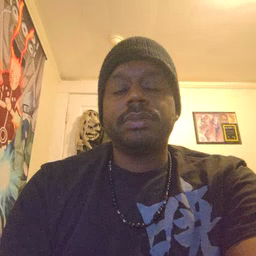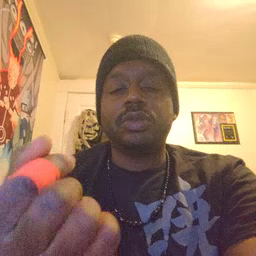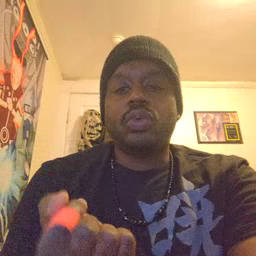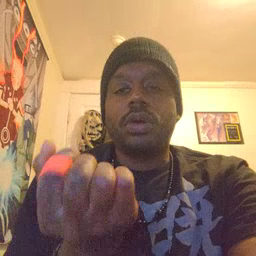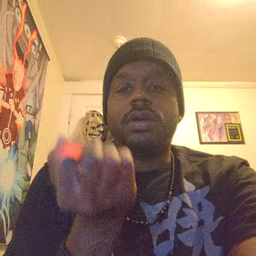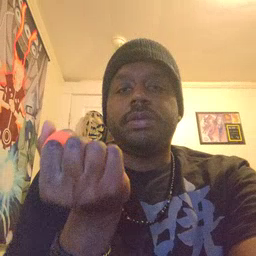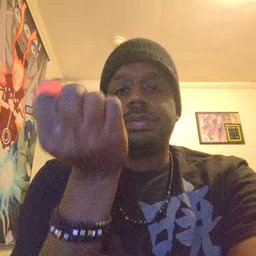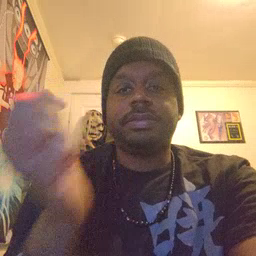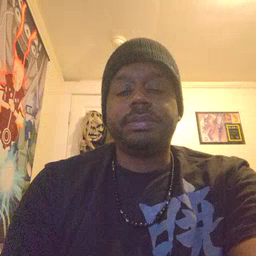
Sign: drawer